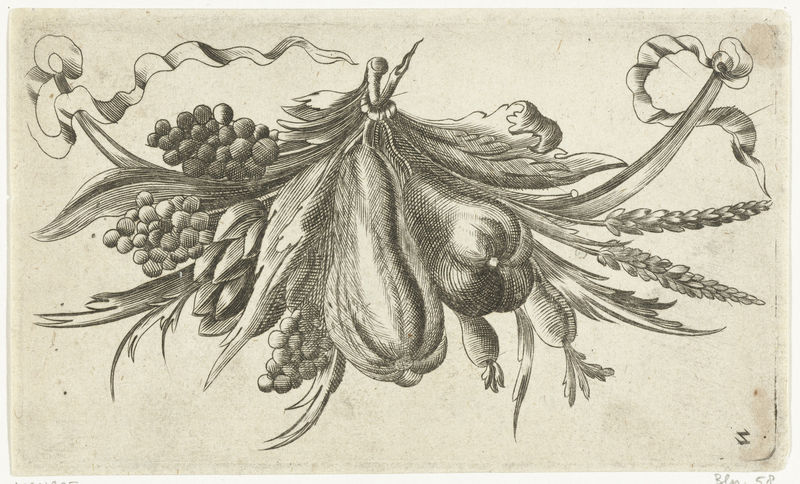
Titel: Bundel fruit met drie druiventrossen
Künstler: Christoph Schmidt
Standort: Amsterdam
Institution: Rijksmuseum
Schlagwörter: blätter, schatten, licht, schwarz, zeichnung, obst, ornament, band, frucht, früchte, kürbis, stilleben, stillleben, trauben, papier, getreide, weizen, ähre, dekor, strauss, birne, quitte, schraffur, radierung, stich, wurzeln, traube, ähren, gebinde, bänder, graphit, karotte, seriendruck, rettiche, karotten, möhren